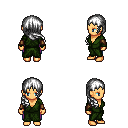
a pixel art fantasy rpg character, female body template, human, tanned skin, green robe, magenta pants, white right-swept hairstyle, leather bracers, four views (front, back, left, right), 2x2 character sprite sheet, small pixel art, hard edges, no anti-aliasing